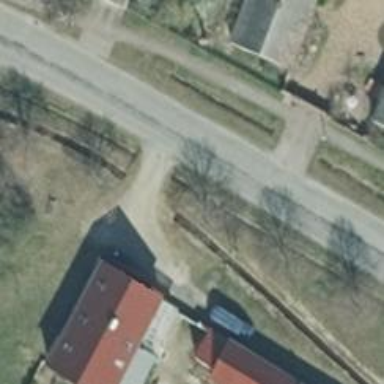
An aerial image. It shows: Driveway leading to service road.